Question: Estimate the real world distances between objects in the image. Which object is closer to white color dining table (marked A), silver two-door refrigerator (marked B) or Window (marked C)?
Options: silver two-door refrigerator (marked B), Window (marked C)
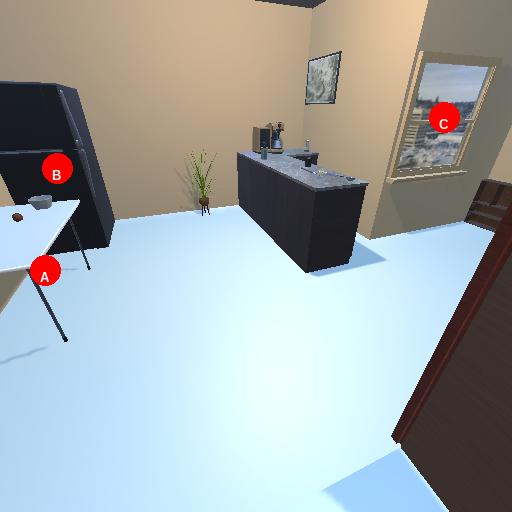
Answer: silver two-door refrigerator (marked B)